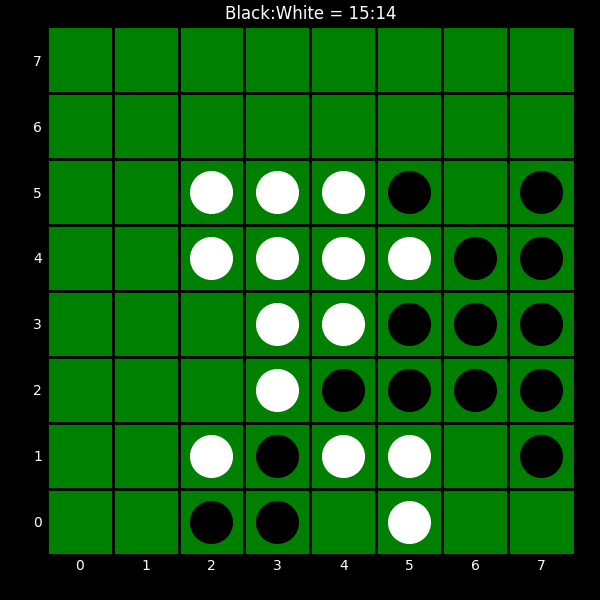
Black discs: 15
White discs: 14